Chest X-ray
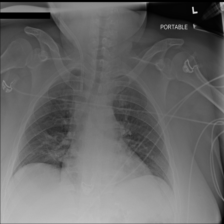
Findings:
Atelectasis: negative
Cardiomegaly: negative
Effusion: negative
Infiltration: negative
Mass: negative
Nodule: negative
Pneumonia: negative
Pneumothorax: negative
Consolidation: negative
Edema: negative
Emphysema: negative
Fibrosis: negative
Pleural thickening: negative
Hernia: negative